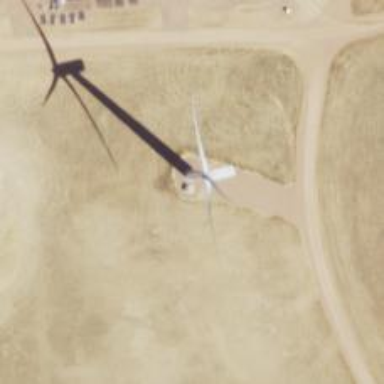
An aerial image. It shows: Wind generator powered by horizontal axis wind turbine.